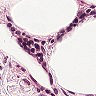
Metastatic tissue present: no